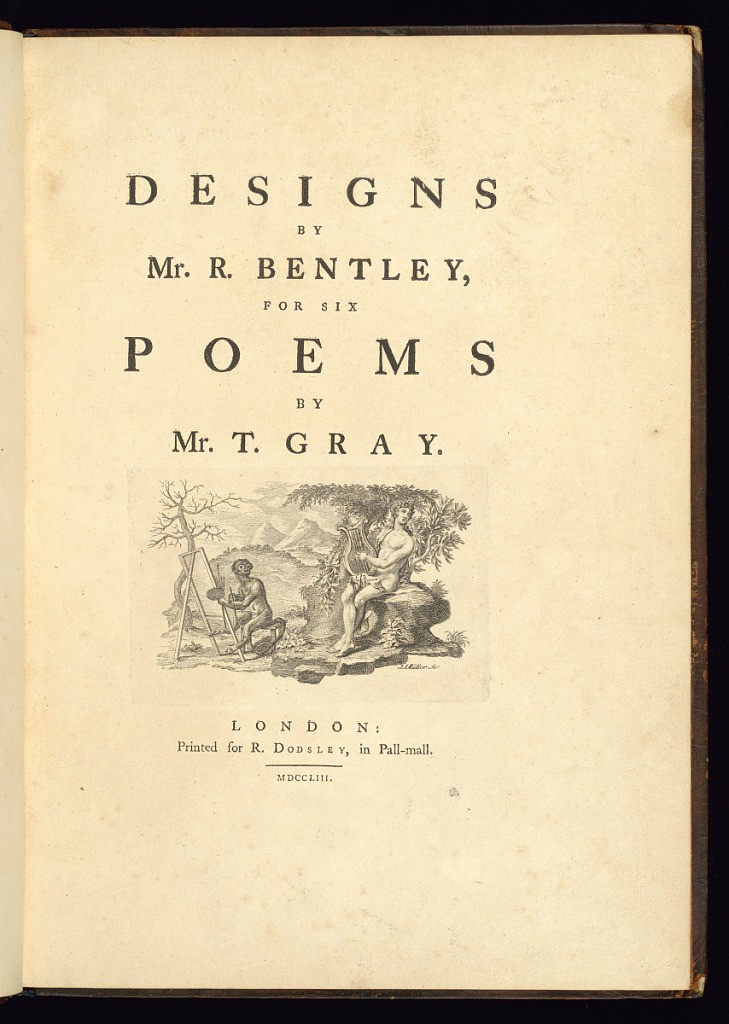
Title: Title Page
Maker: Thomas Gray, British, 1716 – 1771
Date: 1753
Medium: Letterpress and etching on laid paper
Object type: Bound print
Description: Title page for a book of illustrated poems. The title is printed in letterpress in the center of the page, with an etched vignette in the center in between the title and the date/address. The vignette depicts a monkey sitting on a stool, holding paint brushes and a palette, painting at an easel within a mountainous and rocky landscape with trees and foliage. To his right a seated male nude, wearing a crown of laurel leaves playing a lyr. The plate is signed